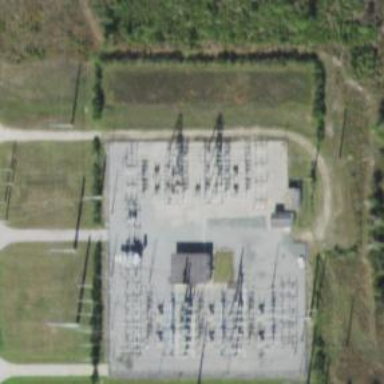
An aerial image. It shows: Switch used for power control.